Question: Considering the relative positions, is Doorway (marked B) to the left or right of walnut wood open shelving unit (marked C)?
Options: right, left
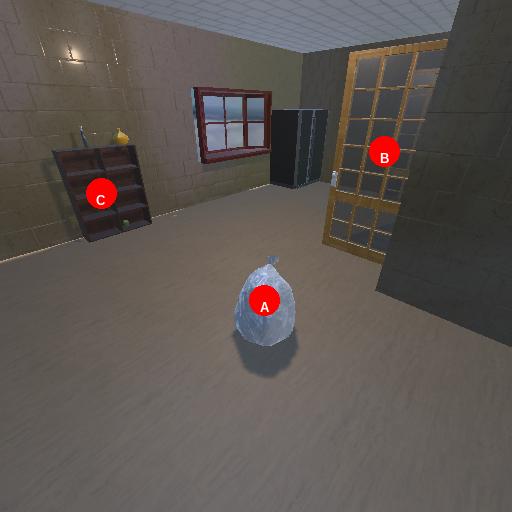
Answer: right